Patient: sex M, age 74
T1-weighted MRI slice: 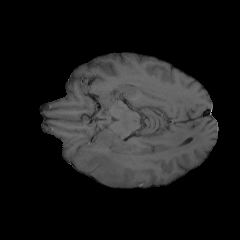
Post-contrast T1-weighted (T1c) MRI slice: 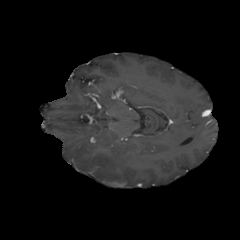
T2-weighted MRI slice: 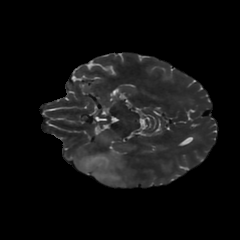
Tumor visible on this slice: yes
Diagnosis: Astrocytoma, IDH-wildtype
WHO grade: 3